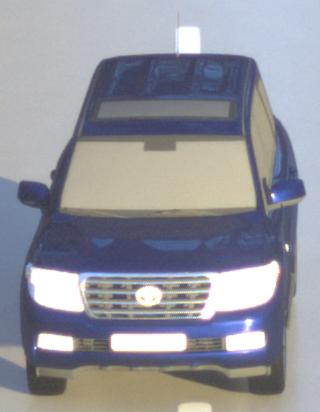
Make: Toyota
Model: Land Cruiser V8 4.7
Detailed model: Land Cruiser V8 (J20)
Model produced from: 2008/03
Model produced until: 2009/11
Doors: 5
Color: blue
Road condition: wet road
Daytime: sunrise or sunset
Contrast: high contrast